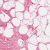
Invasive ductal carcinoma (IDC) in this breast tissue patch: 0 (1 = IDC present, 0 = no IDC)